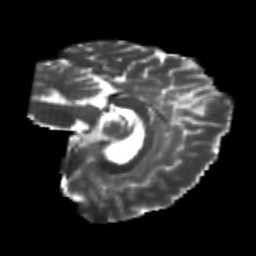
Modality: T2w
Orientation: sagittal
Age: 22
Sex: female
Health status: healthy
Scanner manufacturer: philips
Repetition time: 7.386 s
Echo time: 0.08599 s